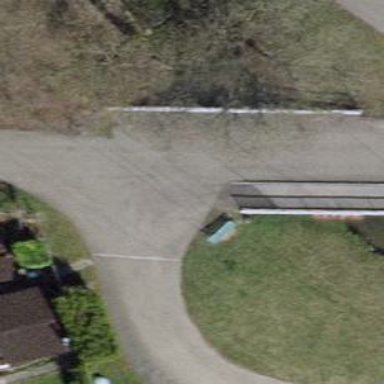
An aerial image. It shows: Bench.